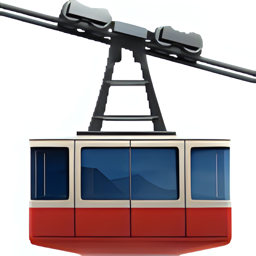
Name: mountain cableway
Emoji: 🚠
Group: Travel & Places
Sub-group: transport-air